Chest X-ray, PA view. Patient: 35 years old, sex M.
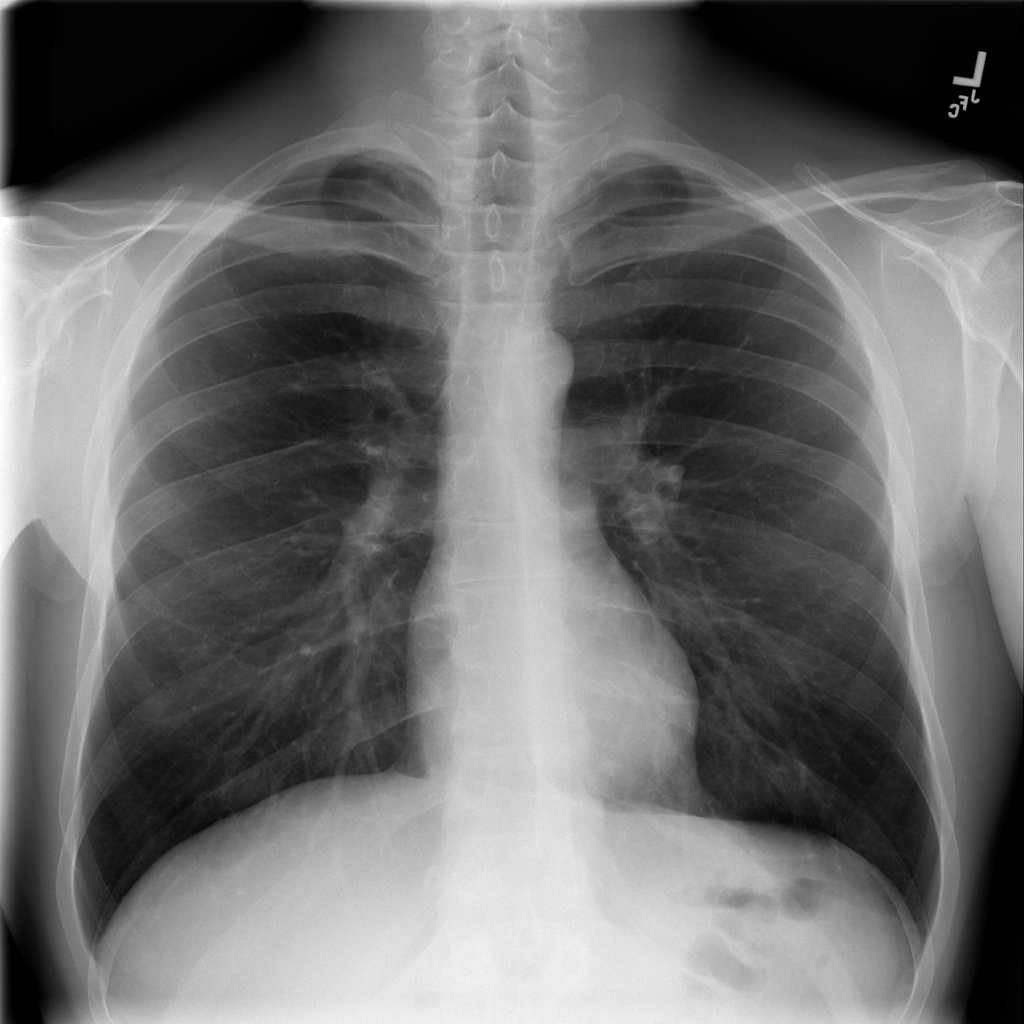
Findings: No Finding